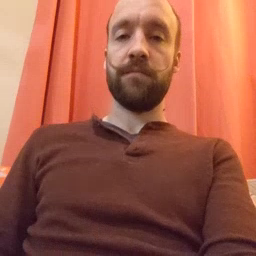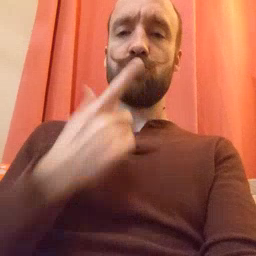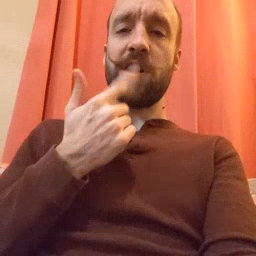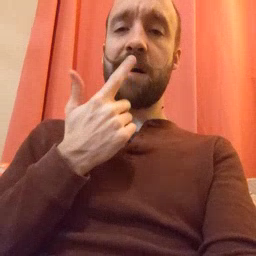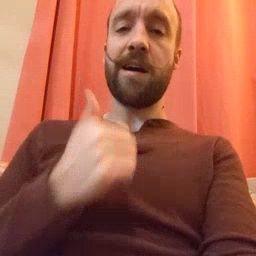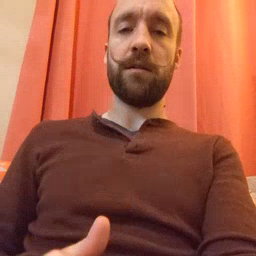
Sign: red